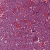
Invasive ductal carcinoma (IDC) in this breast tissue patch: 1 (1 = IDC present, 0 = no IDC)